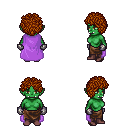
a pixel art fantasy rpg character, female body template, orc, green skin, lavender cape, robe skirt, brunette curly afro hairstyle, metal gloves, maroon shoes, four views (front, back, left, right), 2x2 character sprite sheet, small pixel art, hard edges, no anti-aliasing